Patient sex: M
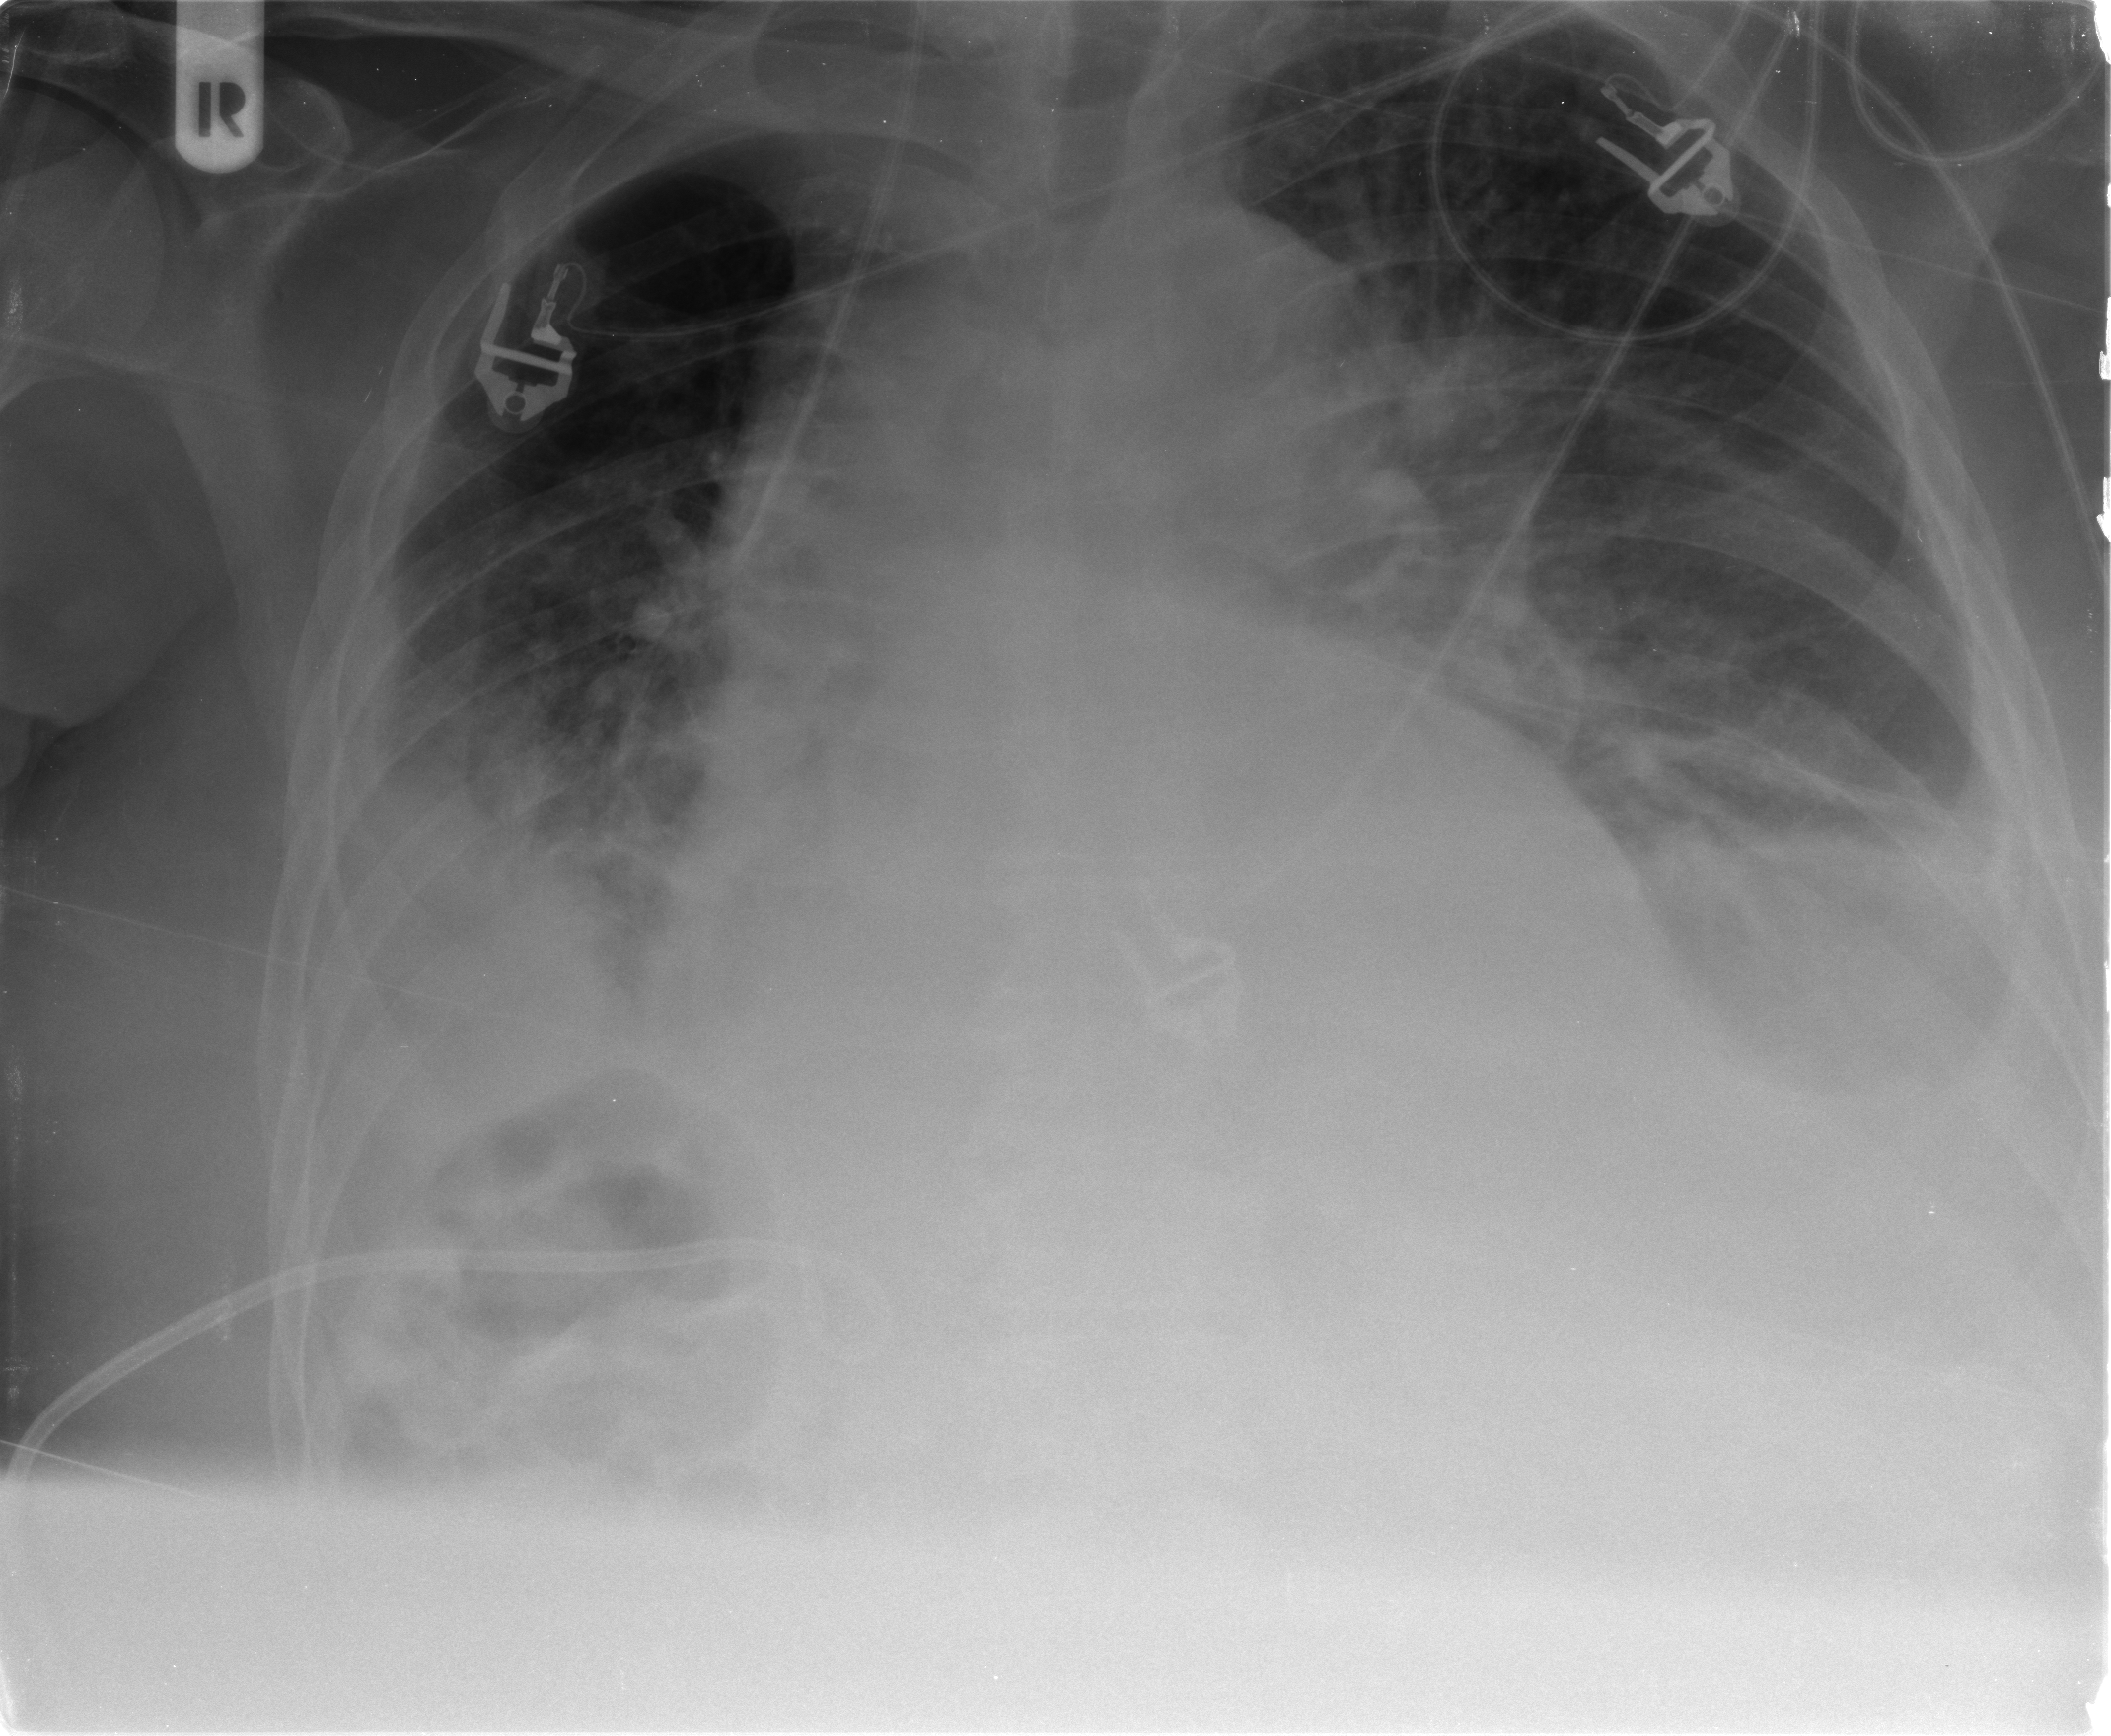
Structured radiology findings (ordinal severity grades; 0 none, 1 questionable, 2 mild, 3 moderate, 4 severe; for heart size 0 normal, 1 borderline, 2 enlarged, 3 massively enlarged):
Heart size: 2
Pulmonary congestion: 2
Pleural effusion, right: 2
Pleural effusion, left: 2
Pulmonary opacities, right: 1
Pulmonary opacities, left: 0
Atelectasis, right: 3
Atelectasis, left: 2